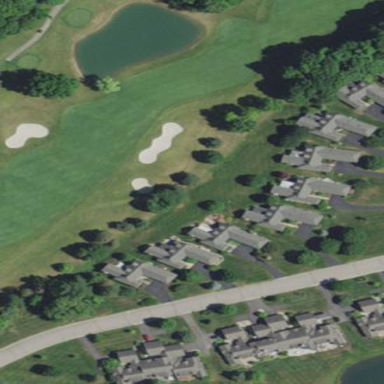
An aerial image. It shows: Golf fairway with grass surface.